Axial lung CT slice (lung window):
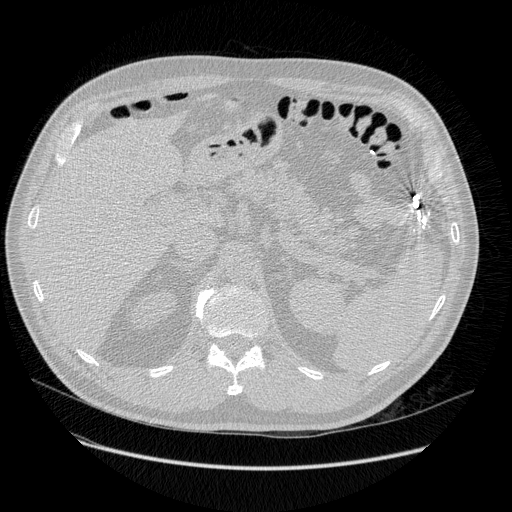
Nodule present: no